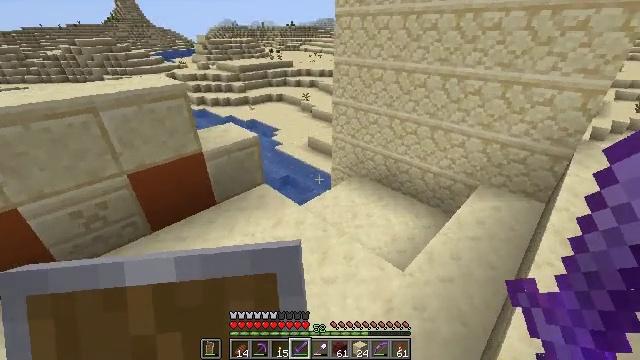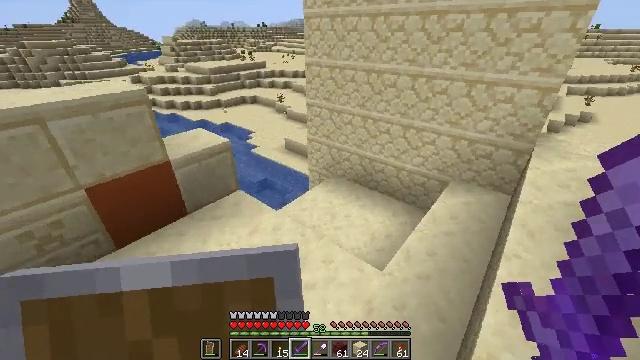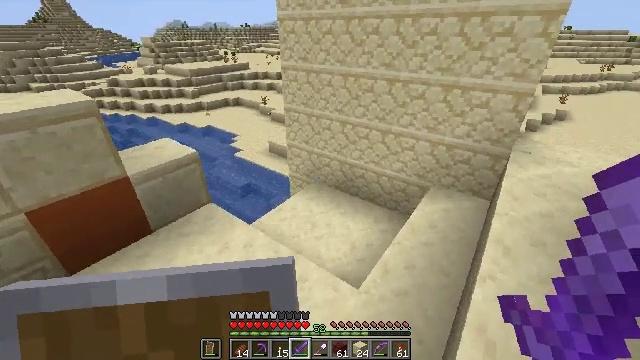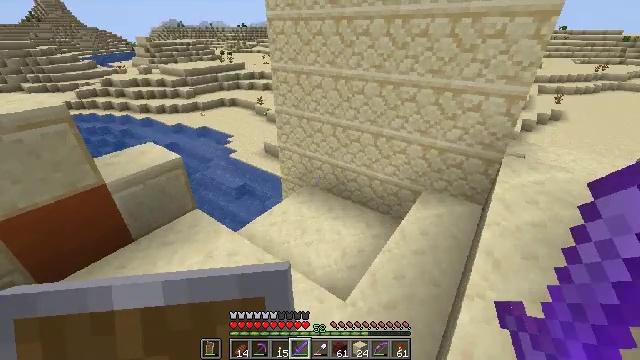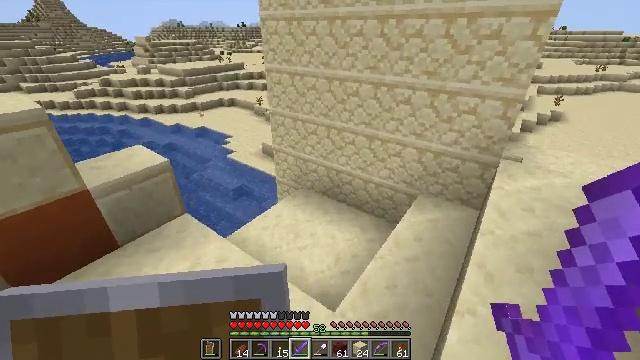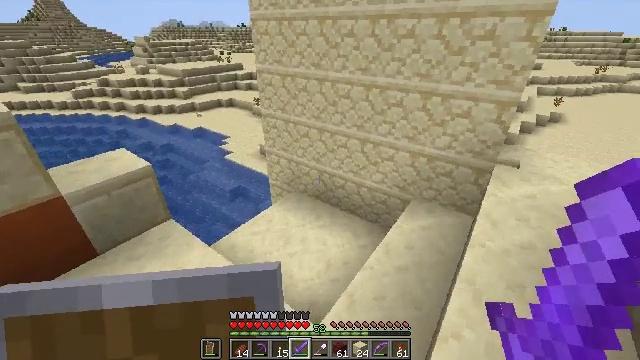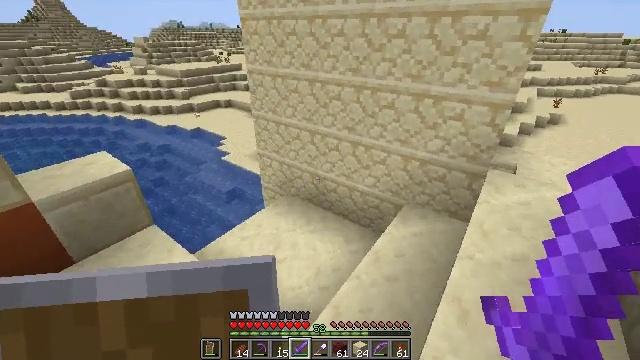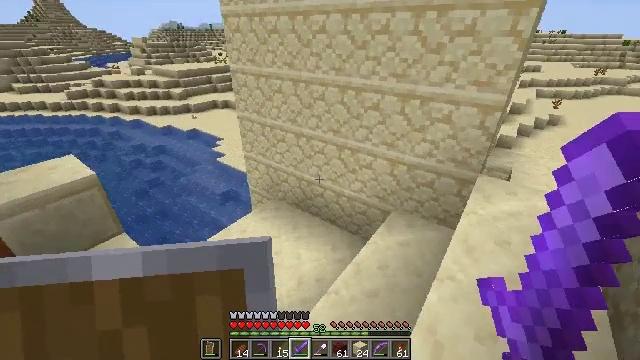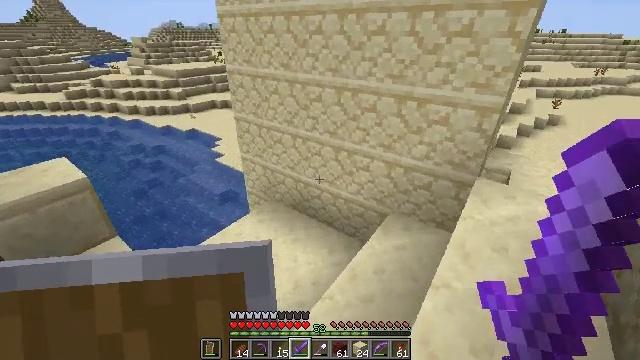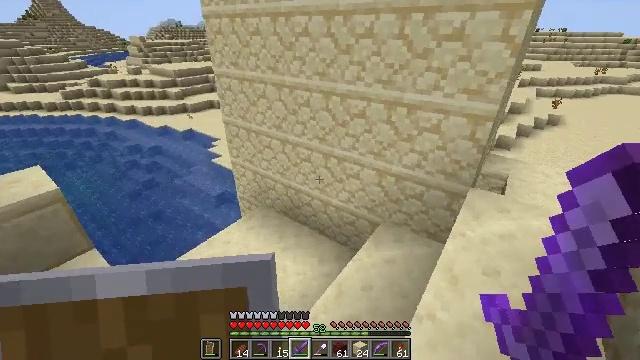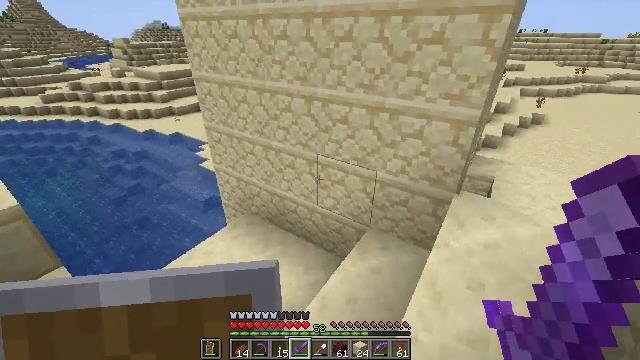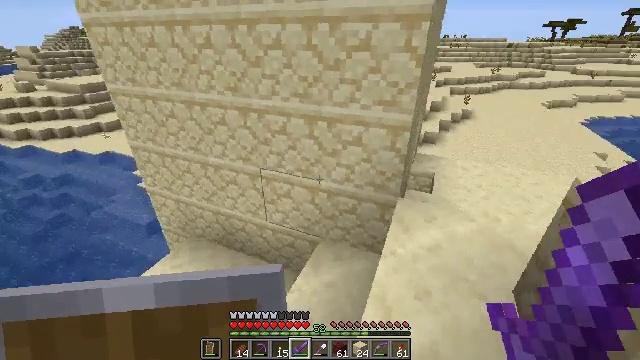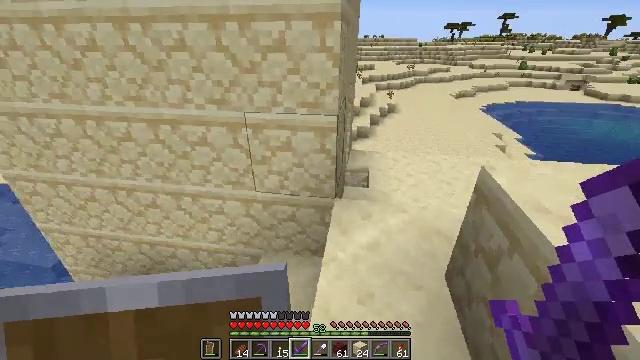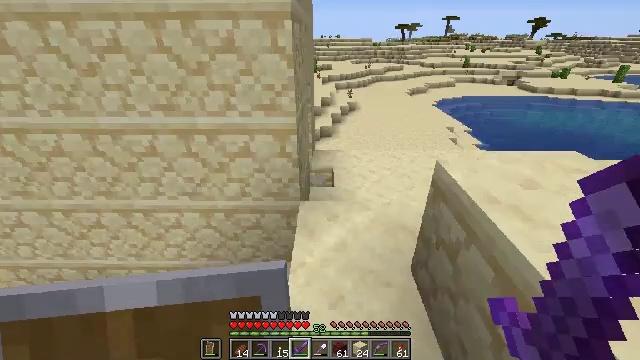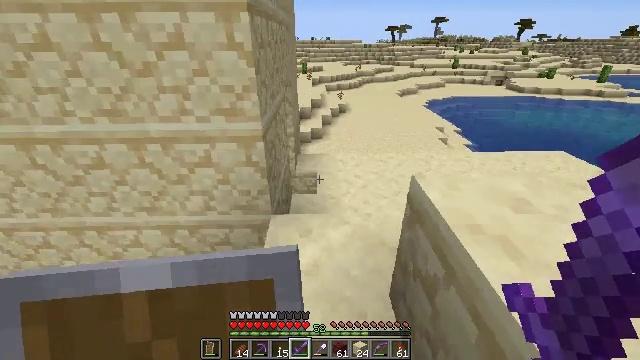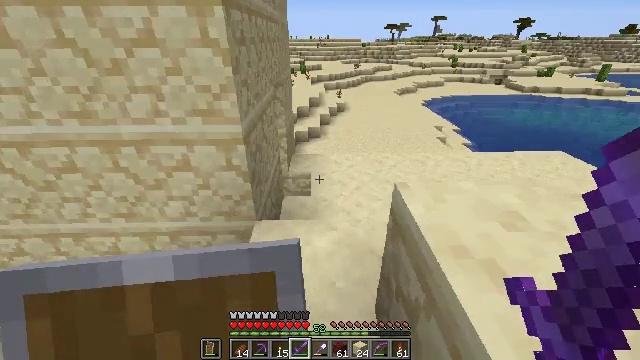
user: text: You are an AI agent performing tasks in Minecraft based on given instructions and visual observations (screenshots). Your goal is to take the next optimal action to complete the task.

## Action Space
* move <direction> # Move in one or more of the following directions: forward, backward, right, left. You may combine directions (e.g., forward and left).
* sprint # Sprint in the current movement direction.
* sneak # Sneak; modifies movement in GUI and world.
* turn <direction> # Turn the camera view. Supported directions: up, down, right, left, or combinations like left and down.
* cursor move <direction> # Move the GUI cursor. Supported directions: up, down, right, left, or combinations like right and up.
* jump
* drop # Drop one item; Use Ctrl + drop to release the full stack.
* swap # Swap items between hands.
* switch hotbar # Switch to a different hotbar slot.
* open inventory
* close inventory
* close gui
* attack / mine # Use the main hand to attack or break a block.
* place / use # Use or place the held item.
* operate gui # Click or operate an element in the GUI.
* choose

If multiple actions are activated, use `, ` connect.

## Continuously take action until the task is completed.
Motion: motion action
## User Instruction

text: Mine the brewing stand from your base.
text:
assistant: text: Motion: move forward and move right, turn right
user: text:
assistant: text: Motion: move forward and move right, turn right
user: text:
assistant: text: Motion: move forward and move right
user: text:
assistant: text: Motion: move forward and move right
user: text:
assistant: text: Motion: move forward and move right
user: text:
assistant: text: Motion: move forward and move right
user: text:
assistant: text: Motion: move forward and move right
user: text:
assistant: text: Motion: move forward and move right
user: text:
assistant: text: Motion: move forward and move right
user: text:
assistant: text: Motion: move forward and move right, turn right
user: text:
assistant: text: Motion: move forward and move right, turn right and up
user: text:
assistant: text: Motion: move forward and move right, turn right
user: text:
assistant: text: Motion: move forward and move right, turn right
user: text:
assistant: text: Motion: move forward and move right, turn right
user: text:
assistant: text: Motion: move forward and move right
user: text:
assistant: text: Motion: move forward and move right
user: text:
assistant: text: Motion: move forward and move right
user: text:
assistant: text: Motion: move forward and move right, turn right
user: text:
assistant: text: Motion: move forward and move right
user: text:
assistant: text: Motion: move forward and move right
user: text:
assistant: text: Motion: move forward
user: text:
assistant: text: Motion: move forward
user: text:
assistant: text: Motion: move forward
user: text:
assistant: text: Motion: move forward
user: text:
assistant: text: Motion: move forward
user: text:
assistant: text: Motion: move forward
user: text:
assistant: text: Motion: move forward
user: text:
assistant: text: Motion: move forward
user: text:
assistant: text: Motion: move forward
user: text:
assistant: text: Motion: move forward